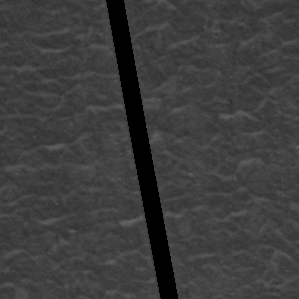
Label: frost